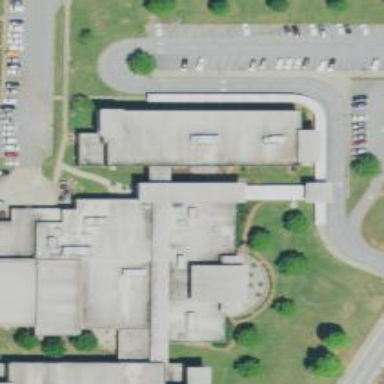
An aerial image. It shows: School building.